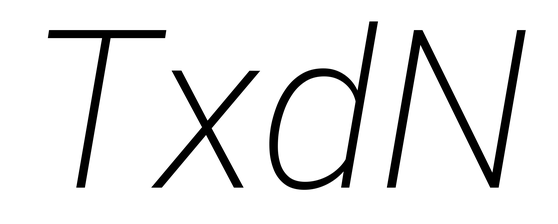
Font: Roboto-Italic_ExtraLight_Italic